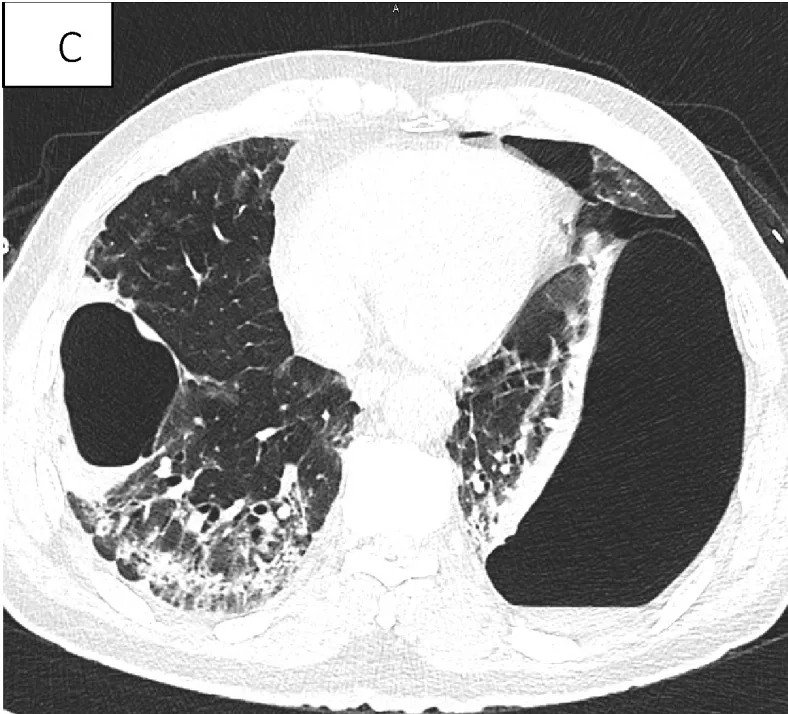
Right-sided pneumatocele/bullae seen with associated right lower lobe ground glass opacities; and left sided pneumothorax and pneumatocele.
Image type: radiology (ct)